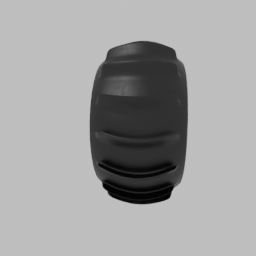
Label: mechanical